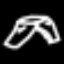
Label: pants